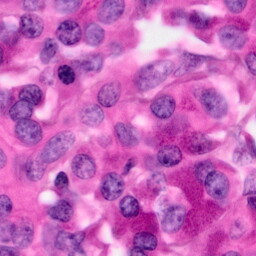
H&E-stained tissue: Pancreatic